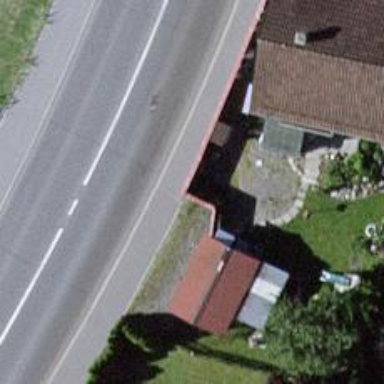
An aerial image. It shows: Wall barrier.